Aerial crown-view tile of a tropical tree (Barro Colorado Island, Panama), acquired 20250217:
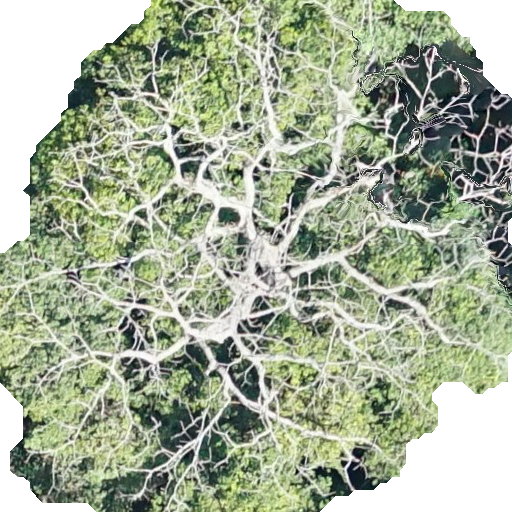
Species: Pseudobombax septenatum
GBIF accepted scientific name: Pseudobombax septenatum
Crown area: 356.3 m²